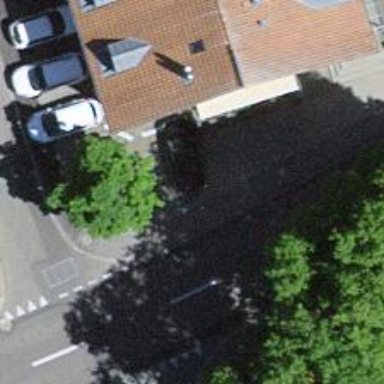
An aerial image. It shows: Bus stop with platform for public transport.